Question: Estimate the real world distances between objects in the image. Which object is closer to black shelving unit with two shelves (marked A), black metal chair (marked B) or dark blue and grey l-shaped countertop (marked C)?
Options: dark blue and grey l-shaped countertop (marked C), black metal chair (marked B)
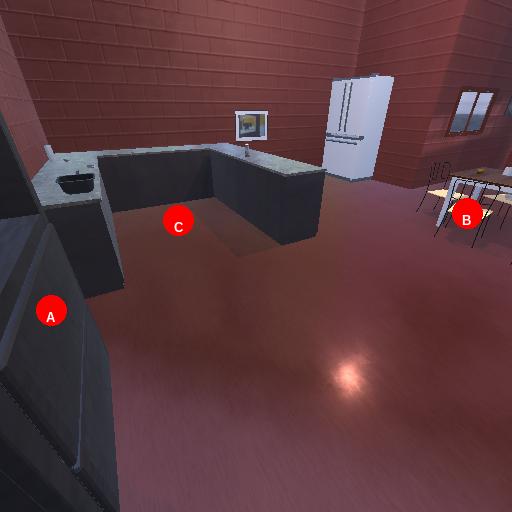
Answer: dark blue and grey l-shaped countertop (marked C)